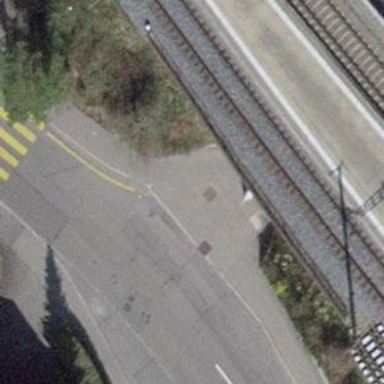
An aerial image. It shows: Path made of paving stones. Both the footway and cycleway surfaces are made of paving stones.